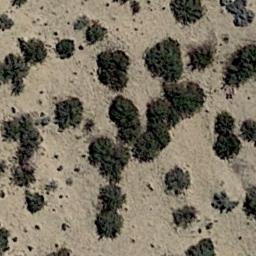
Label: chaparral